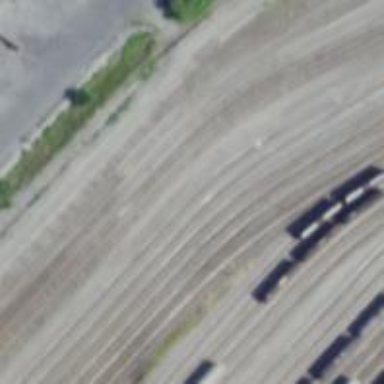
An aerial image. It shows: Railway yard used for servicing trains.